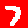
Digit: 7